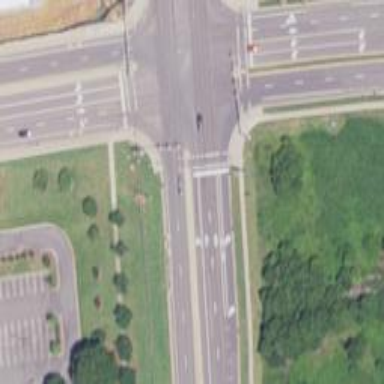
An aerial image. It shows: Crossing road.